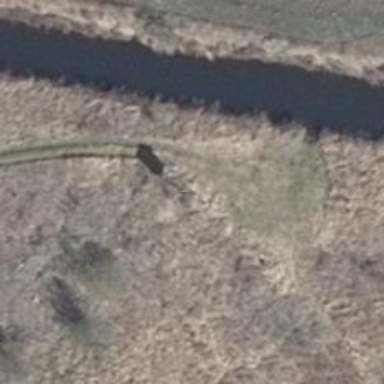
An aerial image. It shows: Hunting stand.